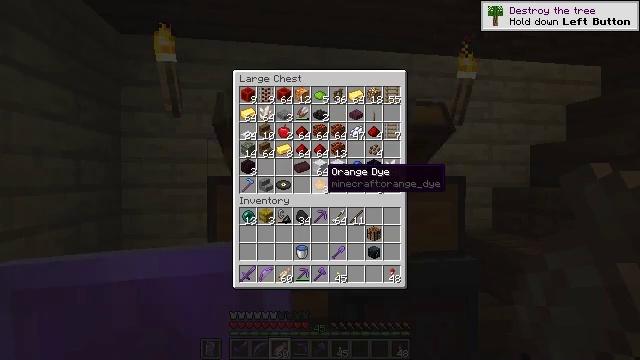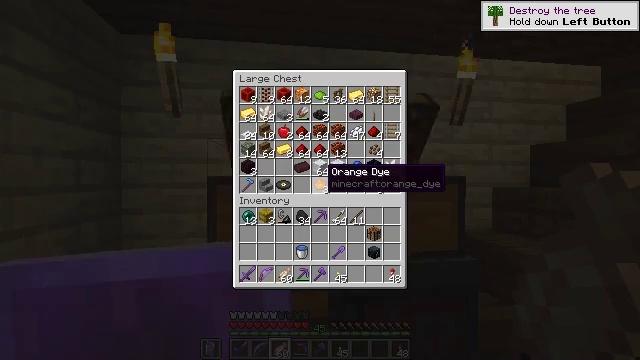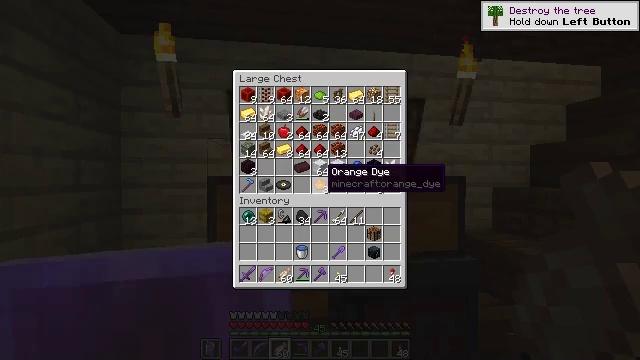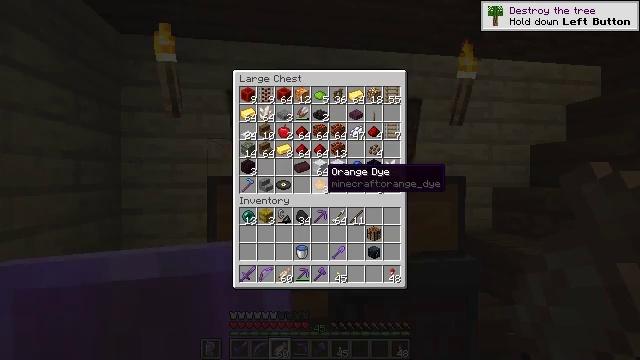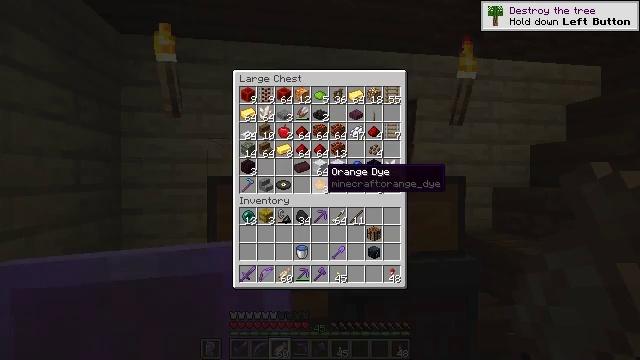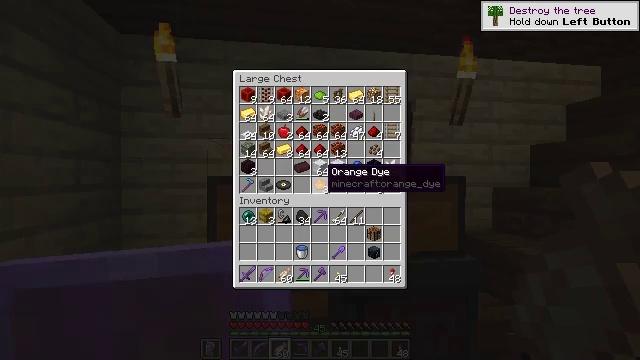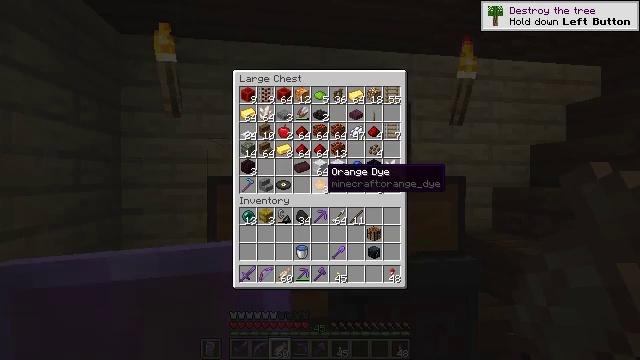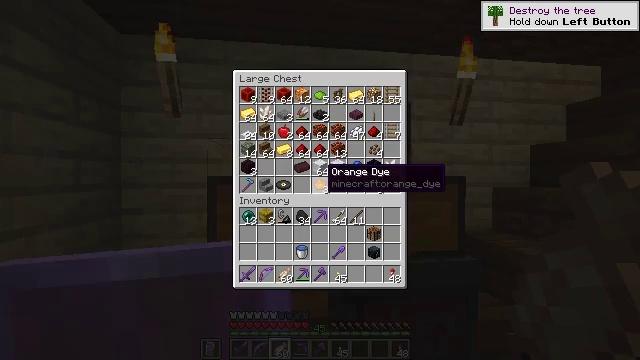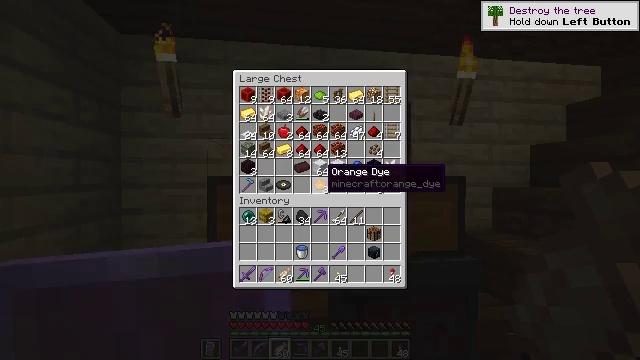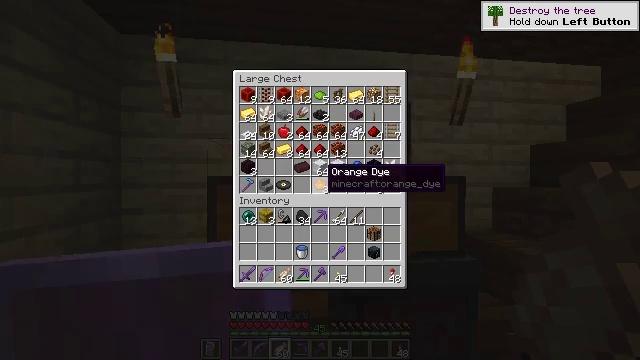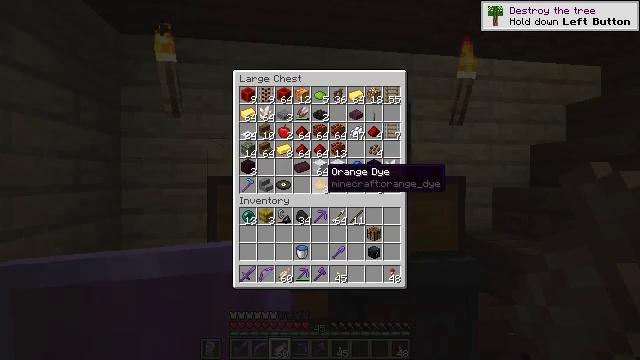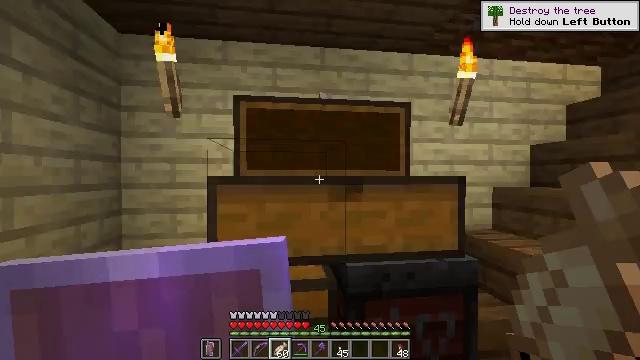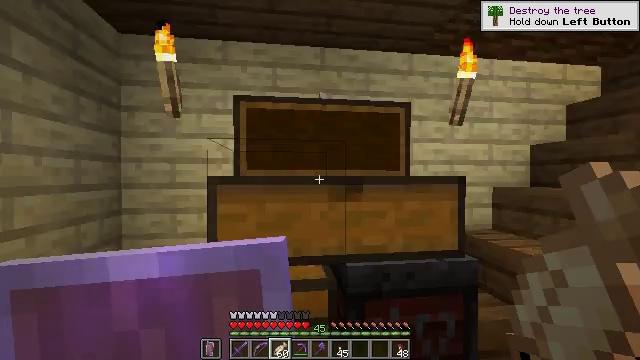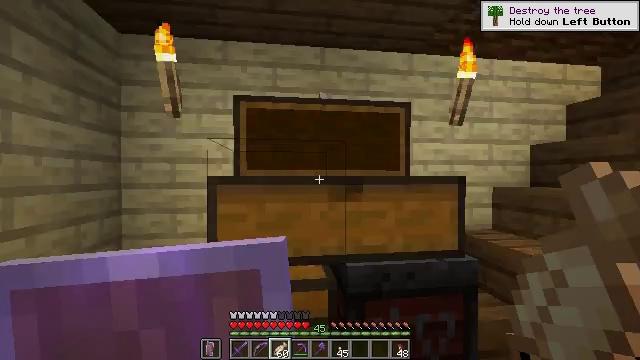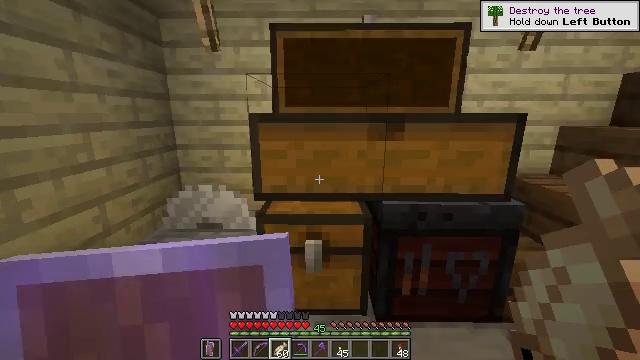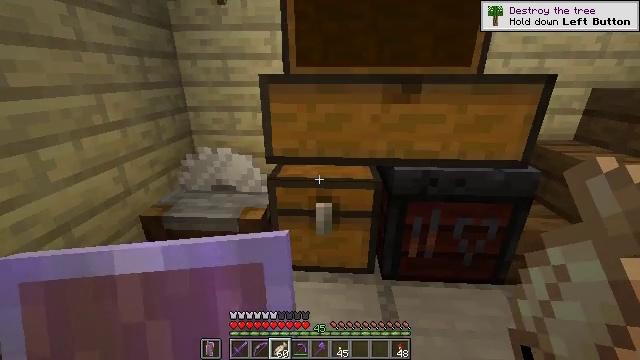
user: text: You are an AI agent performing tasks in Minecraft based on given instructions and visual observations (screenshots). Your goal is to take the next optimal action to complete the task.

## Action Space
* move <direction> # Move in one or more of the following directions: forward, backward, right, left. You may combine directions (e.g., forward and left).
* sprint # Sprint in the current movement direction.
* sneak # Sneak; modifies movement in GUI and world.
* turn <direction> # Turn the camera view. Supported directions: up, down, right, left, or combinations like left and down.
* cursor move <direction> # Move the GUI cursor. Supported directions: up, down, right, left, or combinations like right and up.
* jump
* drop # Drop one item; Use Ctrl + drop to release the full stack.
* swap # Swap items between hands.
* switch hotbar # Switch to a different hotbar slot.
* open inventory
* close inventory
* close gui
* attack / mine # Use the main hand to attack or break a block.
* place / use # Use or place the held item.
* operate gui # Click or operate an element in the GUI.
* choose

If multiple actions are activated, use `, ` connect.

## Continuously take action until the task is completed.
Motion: motion action
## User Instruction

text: Mine cactus from the desert.
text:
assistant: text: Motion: no_op
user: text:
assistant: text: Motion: no_op
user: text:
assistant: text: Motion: no_op
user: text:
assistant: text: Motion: no_op
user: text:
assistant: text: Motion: no_op
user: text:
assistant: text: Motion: no_op
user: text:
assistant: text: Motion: no_op
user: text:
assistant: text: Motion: no_op
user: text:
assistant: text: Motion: no_op
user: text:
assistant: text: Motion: no_op
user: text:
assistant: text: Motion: no_op
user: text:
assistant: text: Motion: no_op
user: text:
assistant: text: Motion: no_op
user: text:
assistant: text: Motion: turn left and down
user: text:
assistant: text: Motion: turn left and down
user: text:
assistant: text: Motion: no_op
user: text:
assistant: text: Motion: no_op
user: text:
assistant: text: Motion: no_op
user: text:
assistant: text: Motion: no_op
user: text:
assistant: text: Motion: no_op
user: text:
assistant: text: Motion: use / place
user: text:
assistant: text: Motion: use / place
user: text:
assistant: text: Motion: use / place
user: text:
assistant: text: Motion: use / place
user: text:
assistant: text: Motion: no_op
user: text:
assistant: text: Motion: no_op
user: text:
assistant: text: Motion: no_op
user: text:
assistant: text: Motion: no_op
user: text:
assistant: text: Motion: no_op
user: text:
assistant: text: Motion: turn right